Field crop: maize
Growth stage: 2
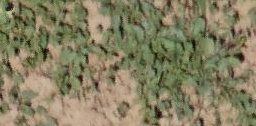
Species: convolvulus